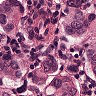
Metastatic tissue present: yes